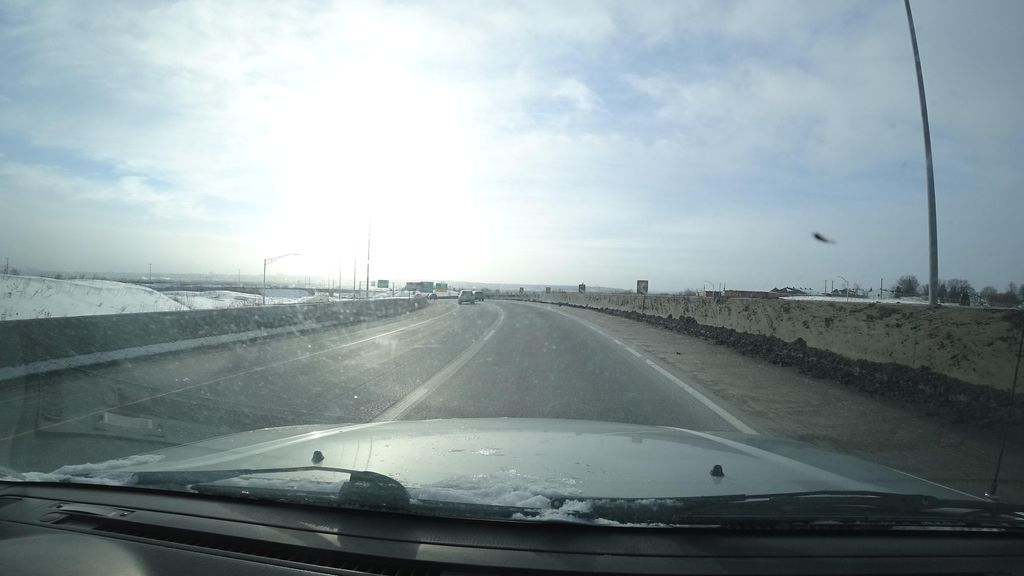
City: quebec_city